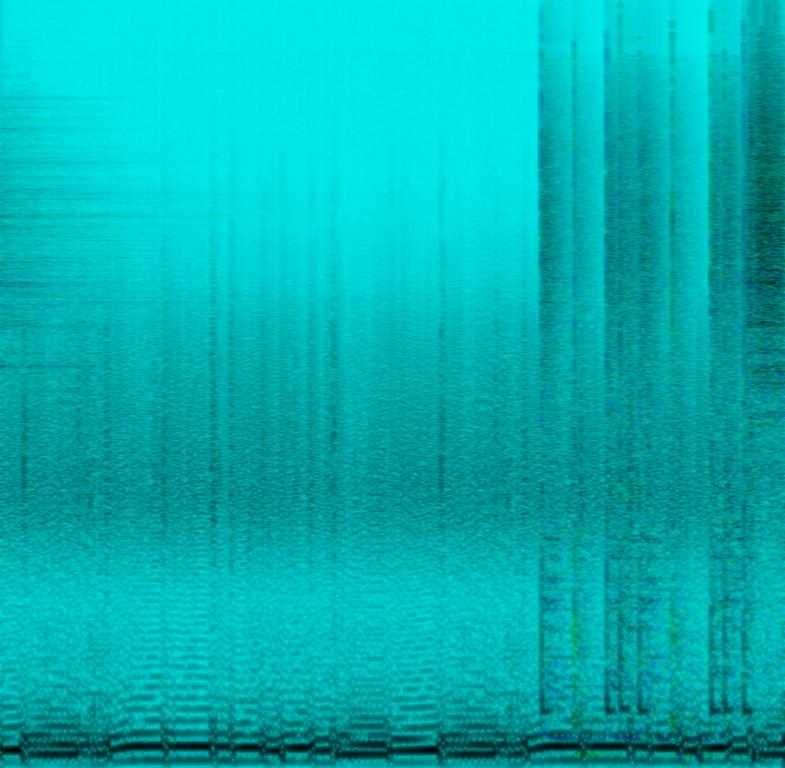
The rock music features a bass guitar playing a repeating melody with a distortion effect in the really-low pitch register. A set of drums is accompanying the bassist with a well-rooted and repeating rhythm.